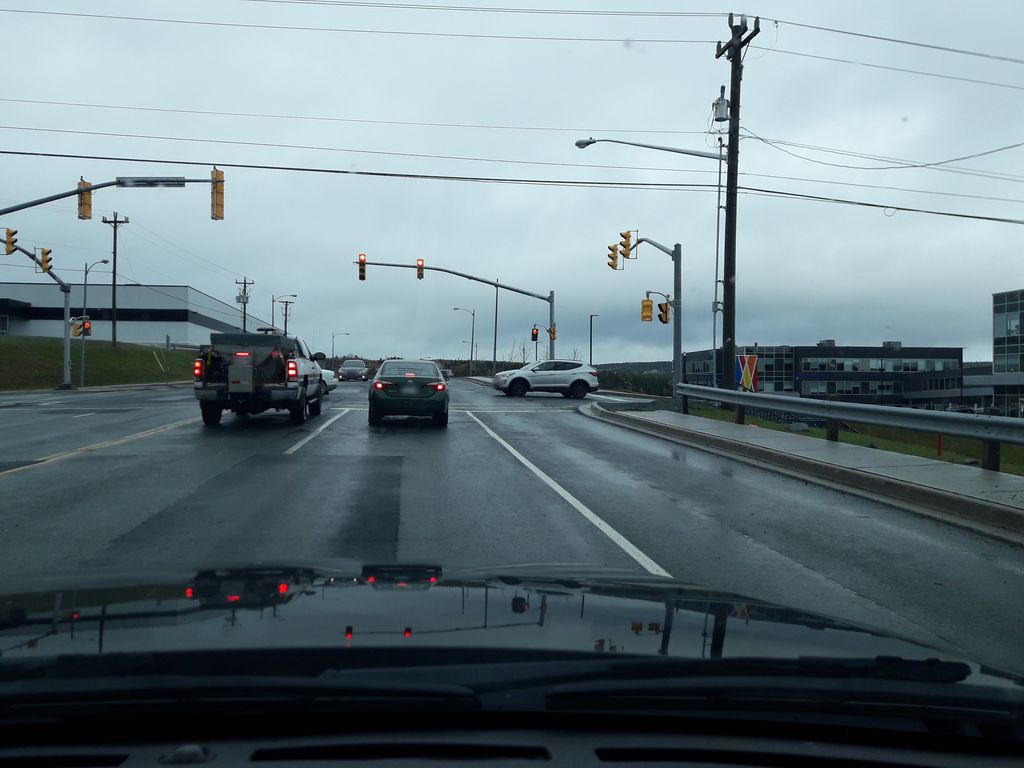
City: st_johns